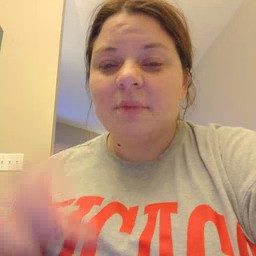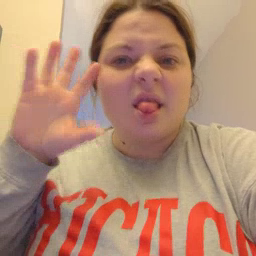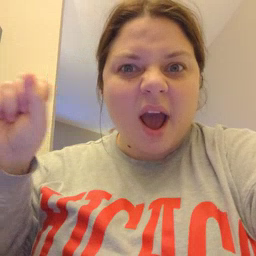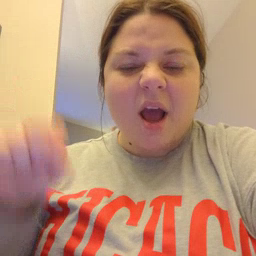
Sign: loud